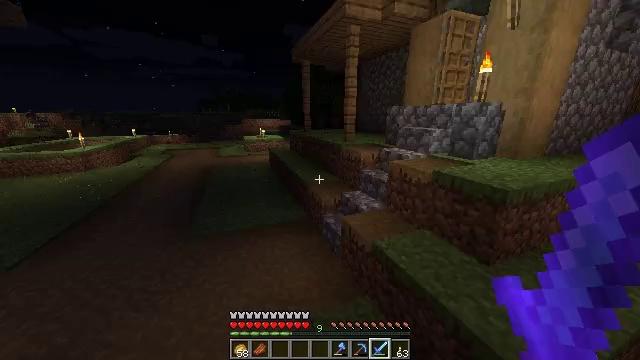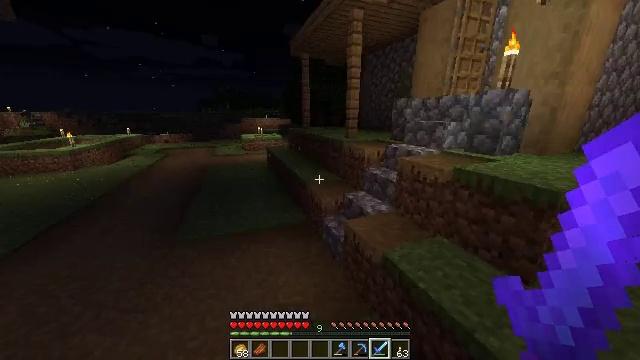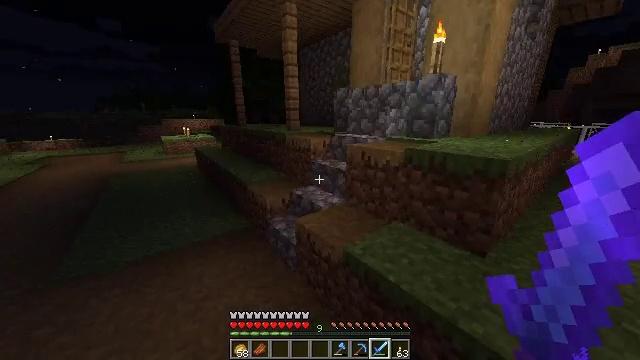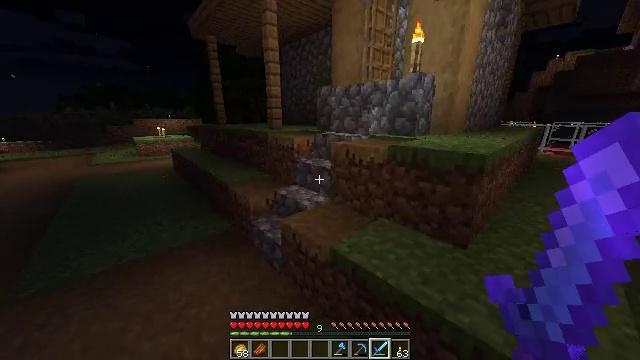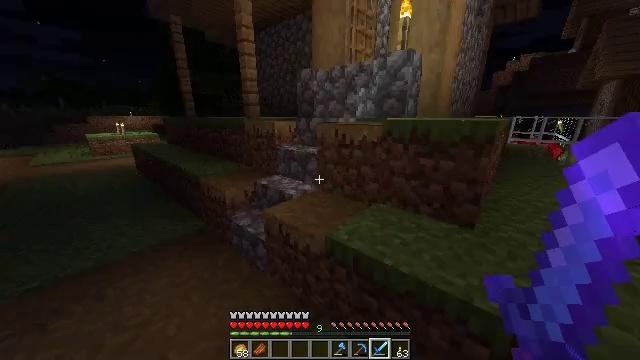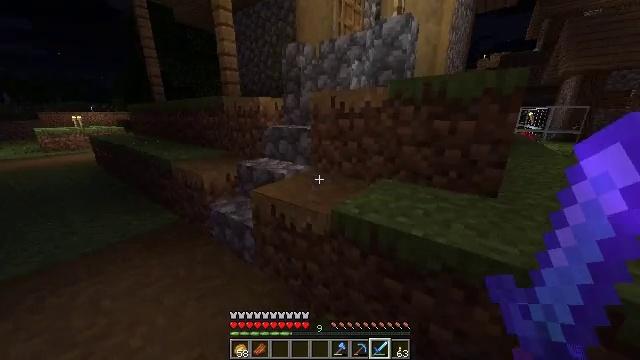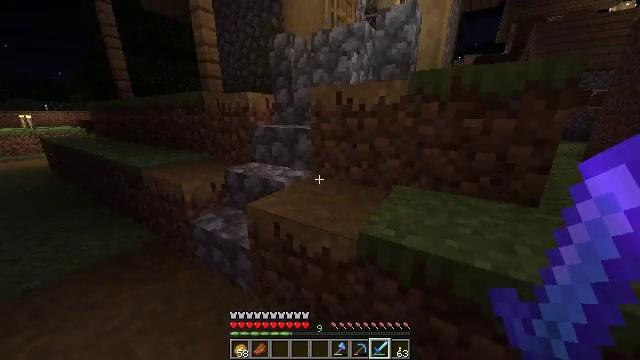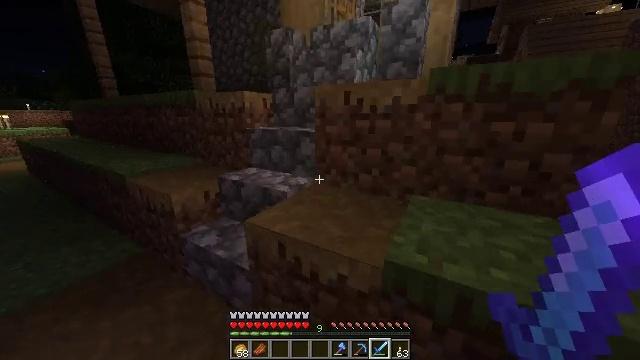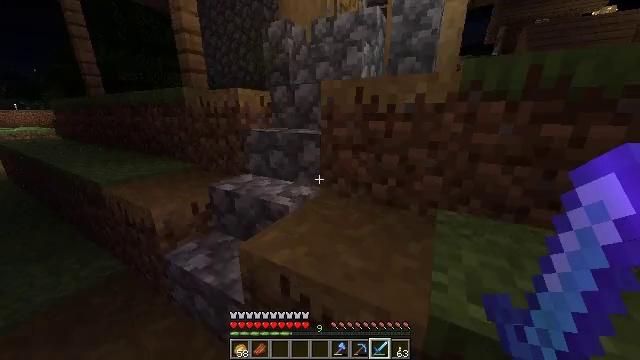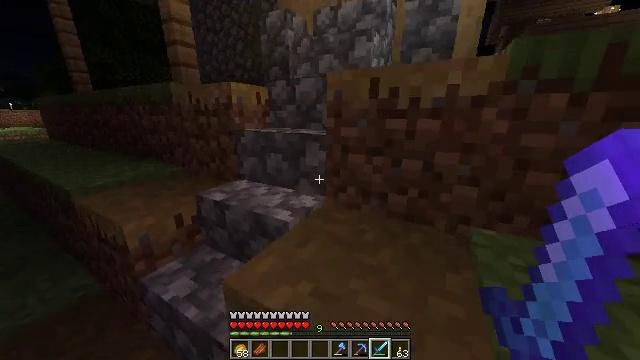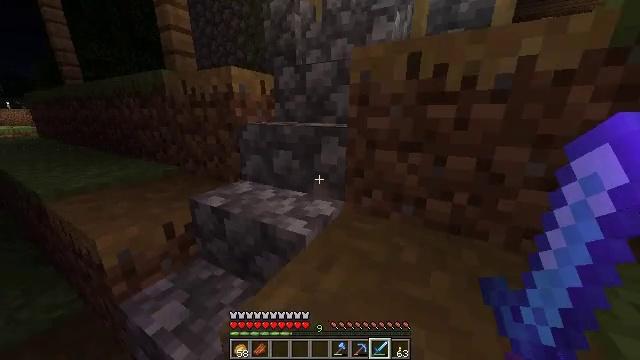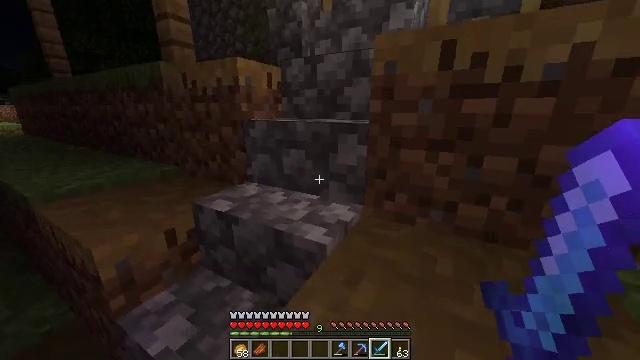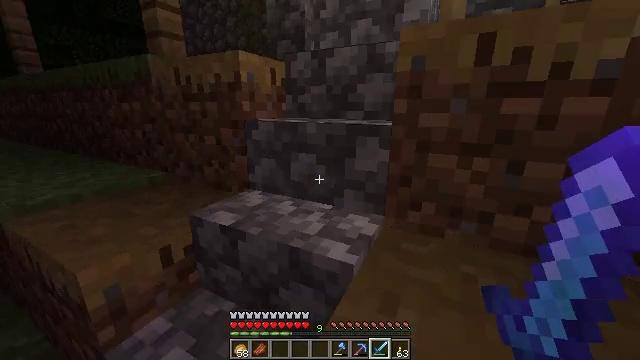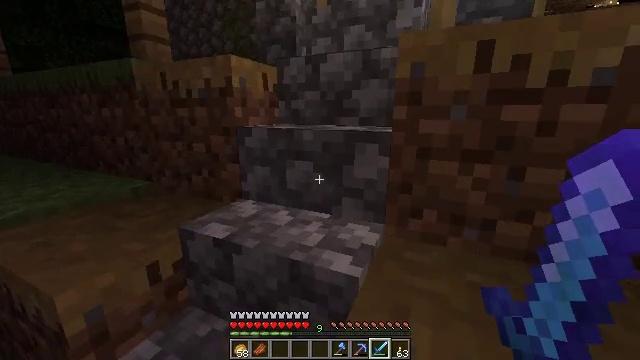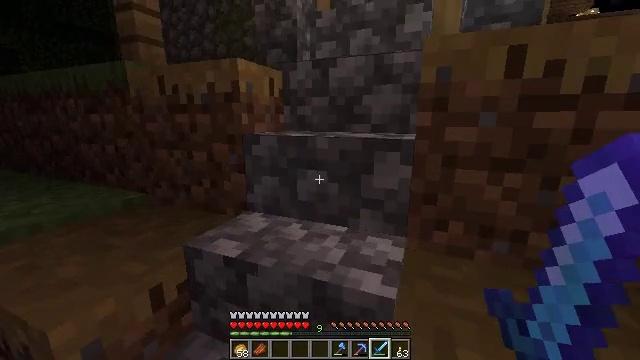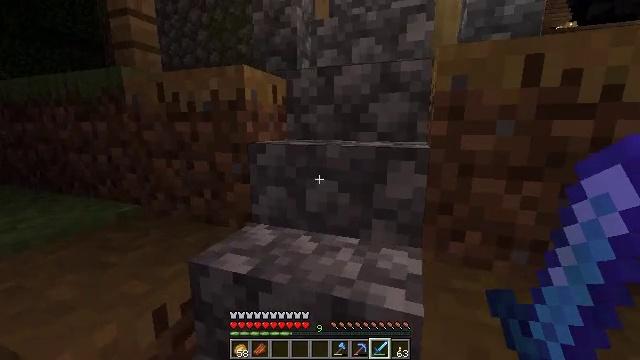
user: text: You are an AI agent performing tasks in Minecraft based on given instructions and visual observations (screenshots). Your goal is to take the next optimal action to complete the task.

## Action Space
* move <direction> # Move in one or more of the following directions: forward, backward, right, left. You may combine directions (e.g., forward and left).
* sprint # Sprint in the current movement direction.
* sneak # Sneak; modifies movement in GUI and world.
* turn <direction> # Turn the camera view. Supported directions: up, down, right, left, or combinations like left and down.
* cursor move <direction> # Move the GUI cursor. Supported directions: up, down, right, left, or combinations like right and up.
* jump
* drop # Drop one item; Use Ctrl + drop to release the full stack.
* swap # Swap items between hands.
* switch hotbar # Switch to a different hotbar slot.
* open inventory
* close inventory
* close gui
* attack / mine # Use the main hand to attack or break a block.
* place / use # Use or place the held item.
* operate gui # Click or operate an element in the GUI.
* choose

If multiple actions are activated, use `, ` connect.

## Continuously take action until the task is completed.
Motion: motion action
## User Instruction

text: Gather the chest from its place.
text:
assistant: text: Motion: move forward
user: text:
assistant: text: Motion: move forward and move left, sprint, turn right
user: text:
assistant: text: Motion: move forward and move left, turn right
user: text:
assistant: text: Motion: move forward and move left, turn right
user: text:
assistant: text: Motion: move forward and move left, turn right
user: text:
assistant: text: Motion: move forward, turn right
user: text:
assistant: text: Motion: move forward, turn right
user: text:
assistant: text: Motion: move forward
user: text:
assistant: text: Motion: move forward
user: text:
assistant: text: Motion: move forward
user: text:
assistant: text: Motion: move forward
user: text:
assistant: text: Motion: move forward, turn right
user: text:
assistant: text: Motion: move forward, turn right and up
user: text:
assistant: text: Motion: move forward, turn right and up
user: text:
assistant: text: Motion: move forward, sprint, turn right and up
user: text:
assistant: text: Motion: move forward, sprint, turn right and up
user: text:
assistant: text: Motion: move forward, sprint, turn right and up
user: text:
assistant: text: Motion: move forward, sprint, turn right and up
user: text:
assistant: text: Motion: move forward, turn right and up
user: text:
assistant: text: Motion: move forward, turn right and up
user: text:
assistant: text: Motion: move forward, sprint, turn right and up
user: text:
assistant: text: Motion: move forward, sprint, turn right and up
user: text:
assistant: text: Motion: move forward, sprint, turn right and up
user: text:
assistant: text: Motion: move forward, turn right and up
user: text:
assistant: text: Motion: move forward, turn right
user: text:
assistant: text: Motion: move forward, sprint
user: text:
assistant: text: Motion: move forward, sprint
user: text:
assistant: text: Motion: move forward, sprint
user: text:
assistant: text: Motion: move forward, sprint
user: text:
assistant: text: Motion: move forward